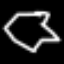
Label: octagon